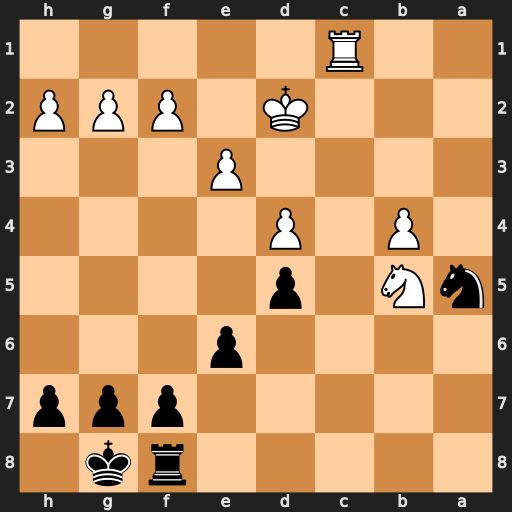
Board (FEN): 5rk1/5ppp/4p3/nN1p4/1P1P4/4P3/3K1PPP/2R5
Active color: b
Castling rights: -
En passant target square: -
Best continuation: Nb3+ Kd1 Nxc1